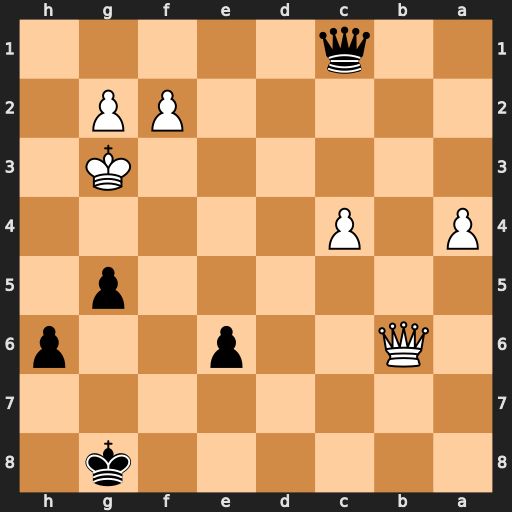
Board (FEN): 6k1/8/1Q2p2p/6p1/P1P5/6K1/5PP1/2q5
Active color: b
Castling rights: -
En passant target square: -
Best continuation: Qf4+ Kh3 Qh4#